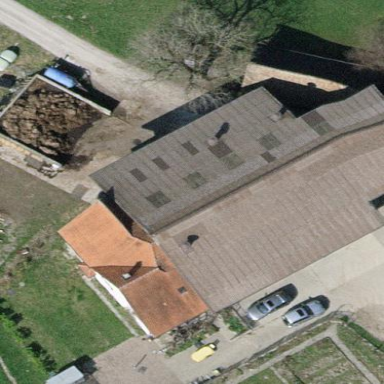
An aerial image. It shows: Farm building.